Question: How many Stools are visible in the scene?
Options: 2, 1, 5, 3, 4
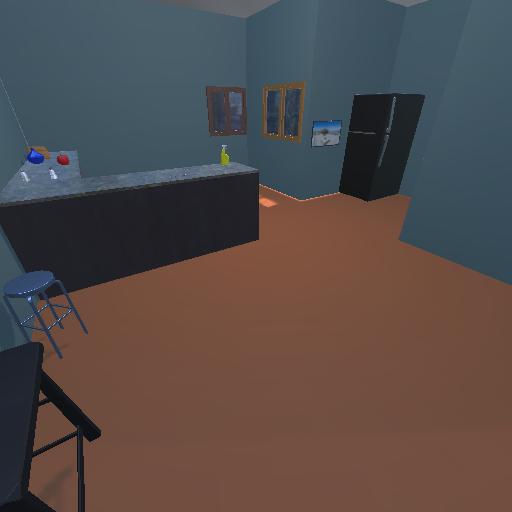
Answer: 2